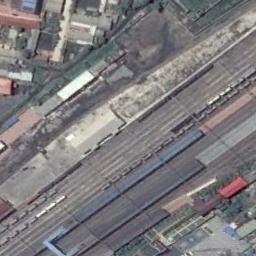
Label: railway